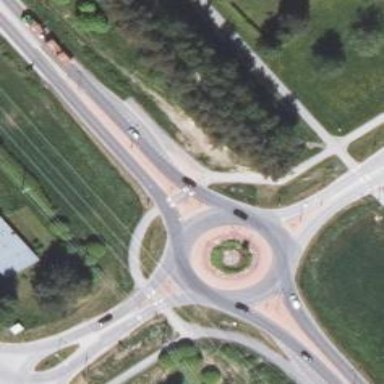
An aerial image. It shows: Secondary road with asphalt surface leading to roundabout junction.